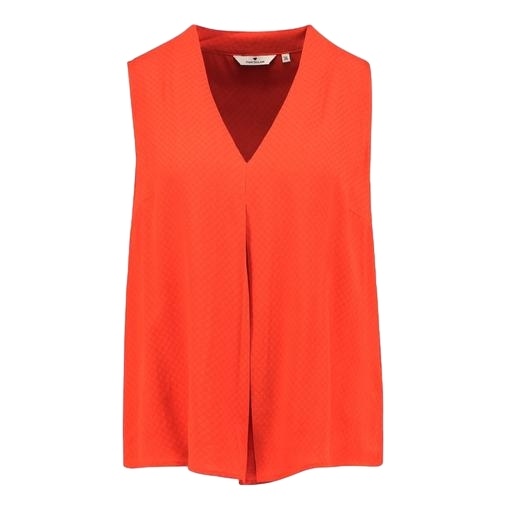
red avalon v-neck sleeveless top, sleeveless plunge neck top, polly pleat-front top, white background